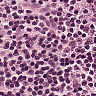
Metastatic tissue present: no